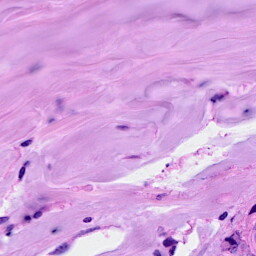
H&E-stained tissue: Breast